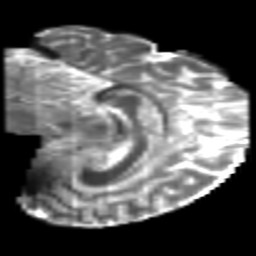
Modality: T2w
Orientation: sagittal
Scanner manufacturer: philips
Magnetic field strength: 3 T
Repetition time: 8.6 s
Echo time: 0.127 s